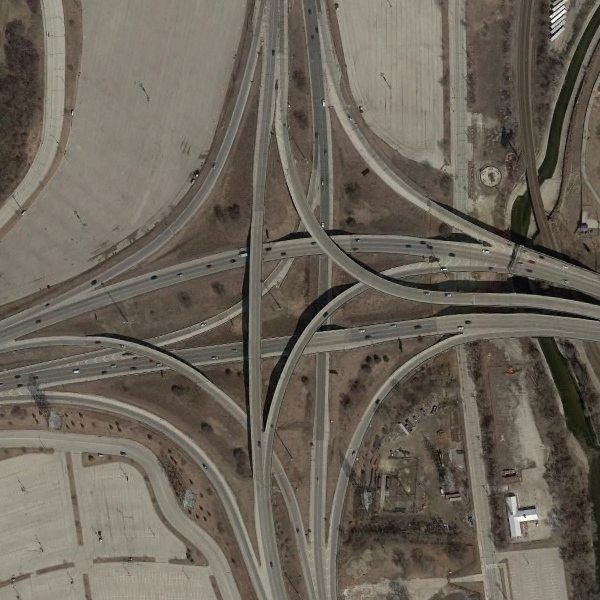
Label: Viaduct